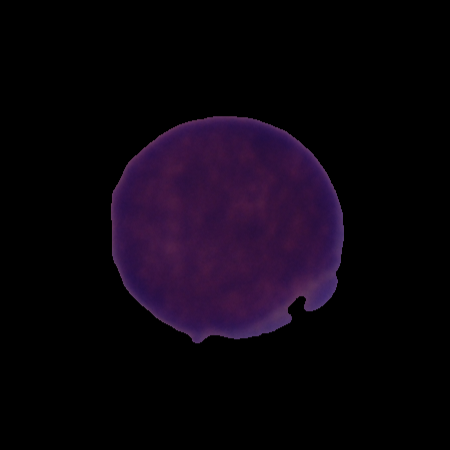
Label: cancer